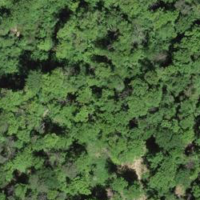
EUNIS habitat code: 41
Species observed at this site:
Scaphidium quadrimaculatum